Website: macys
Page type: billing-address
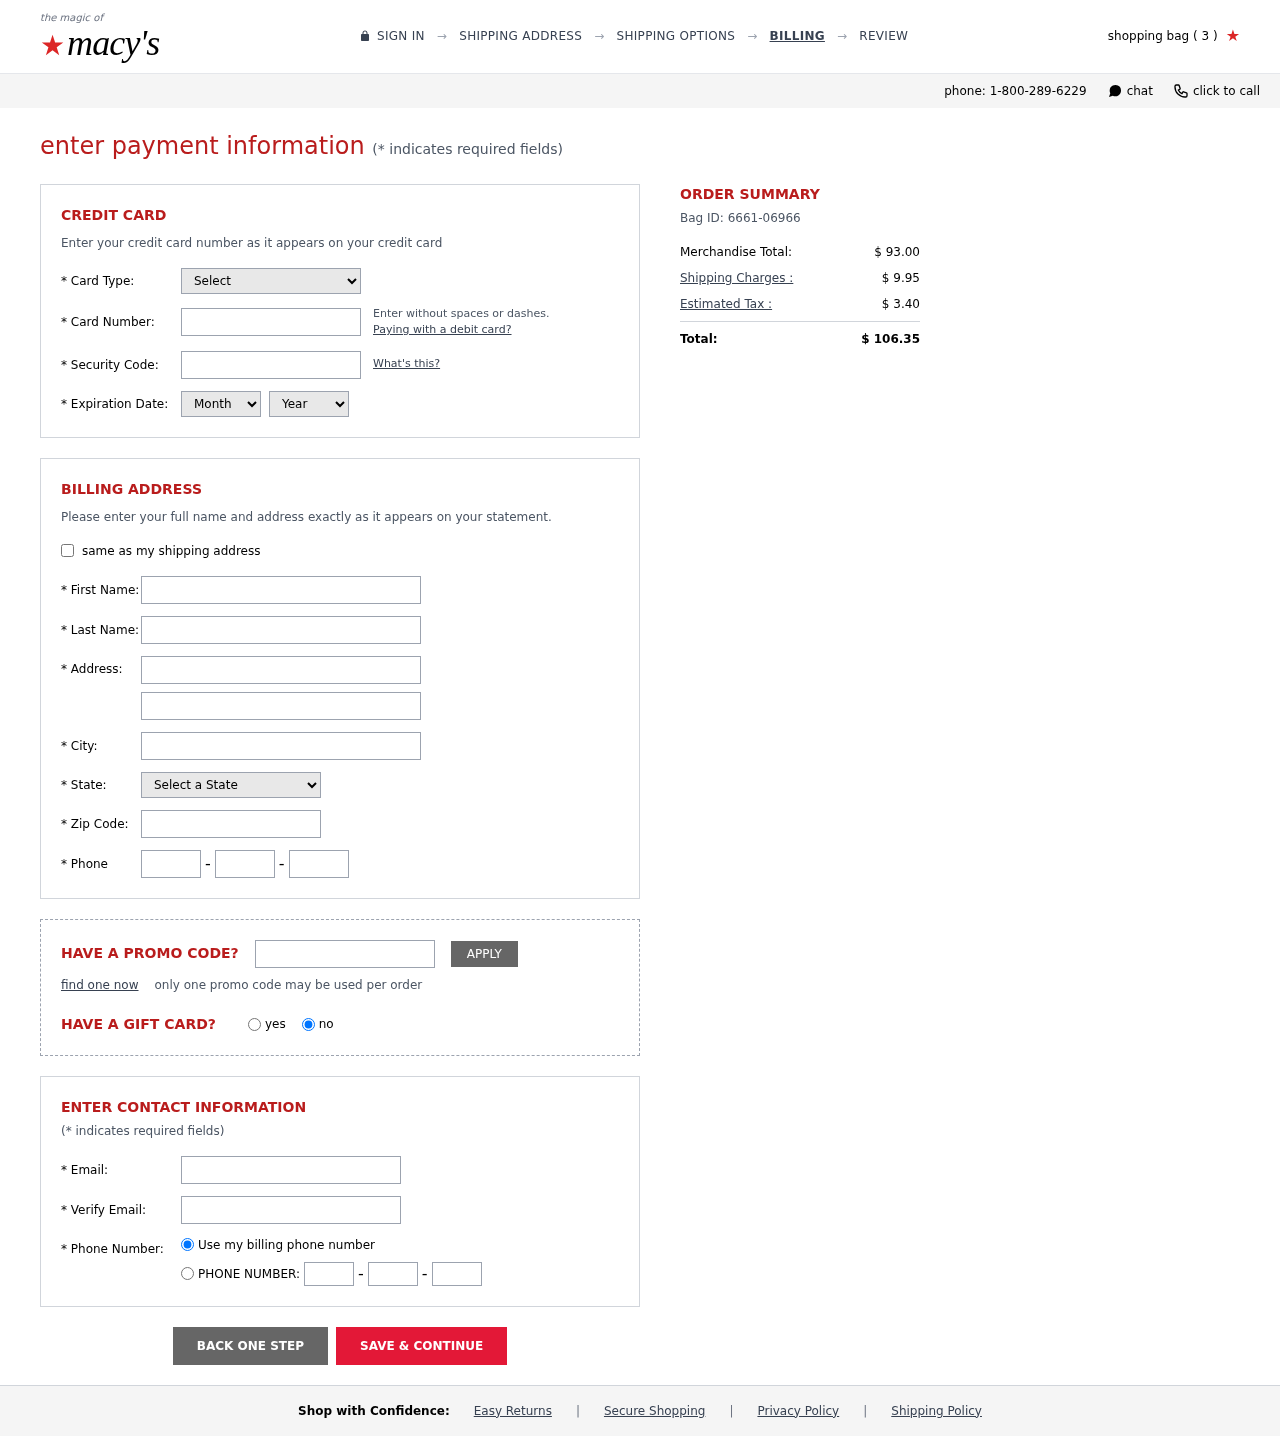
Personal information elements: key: PII_CARD_CVV
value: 325
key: PII_CARD_EXPIRY_MONTH
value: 12
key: PII_CARD_EXPIRY_YEAR
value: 30
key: PII_CARD_NUMBER
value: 6589 2006 7068 2055
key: PII_CARD_TYPE
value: Discover
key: PII_CITY
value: South Cassandraborough
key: PII_EMAIL
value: peterkennedy@hotmail.com
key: PII_FIRSTNAME
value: Peter
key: PII_LASTNAME
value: Kennedy
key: PII_PHONE_AREA
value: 286
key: PII_PHONE_PREFIX
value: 403
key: PII_PHONE_SUFFIX
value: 0335
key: PII_POSTCODE
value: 35633
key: PII_STATE_ABBR
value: ME
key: PII_STREET
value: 17752 Davis Spurs Apt. 615
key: PII_STREET2
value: Apt. 596
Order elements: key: ORDER_NUM_ITEMS
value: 3
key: ORDER_ID
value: Bag ID: 6661-06966
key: ORDER_SUBTOTAL
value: $ 93.00
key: ORDER_SHIPPING_COST
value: $ 9.95
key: ORDER_TAX
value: $ 3.40
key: ORDER_TOTAL
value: $ 106.35